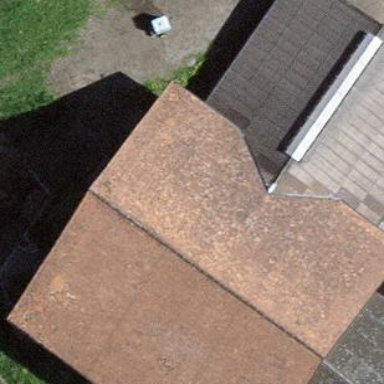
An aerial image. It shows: Hipped roof on farm auxiliary building.